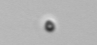
Label: nanoplankton_mix